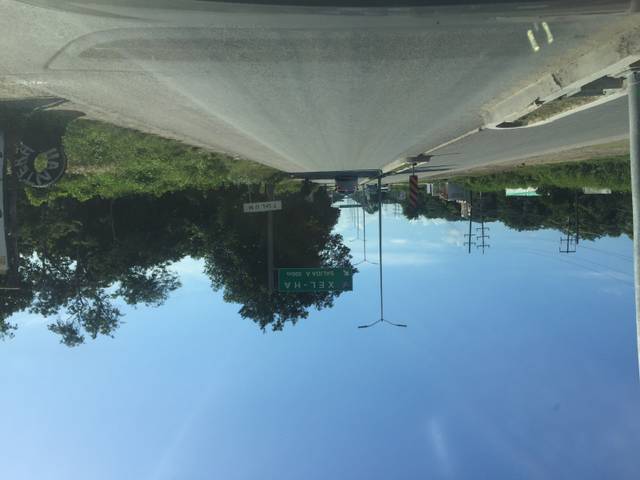
Region: Mexico
Coordinates: 20.218, -87.455